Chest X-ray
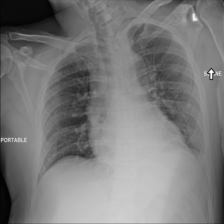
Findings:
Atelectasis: positive
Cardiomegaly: negative
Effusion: negative
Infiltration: negative
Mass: negative
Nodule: negative
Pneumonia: negative
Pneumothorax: negative
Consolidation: negative
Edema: negative
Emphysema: negative
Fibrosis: negative
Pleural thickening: negative
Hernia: negative